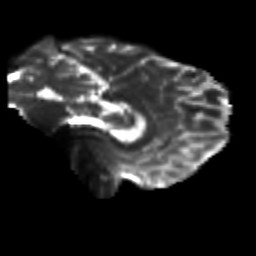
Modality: T2w
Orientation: sagittal
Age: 24
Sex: male
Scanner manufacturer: siemens
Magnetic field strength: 3 T
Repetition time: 3.5 s
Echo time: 0.125 s